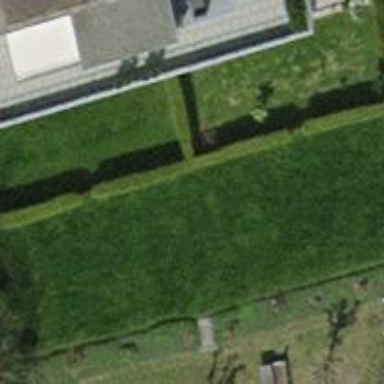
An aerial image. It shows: Hedge barrier.